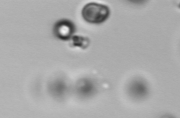
Label: Phaeocystis